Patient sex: M
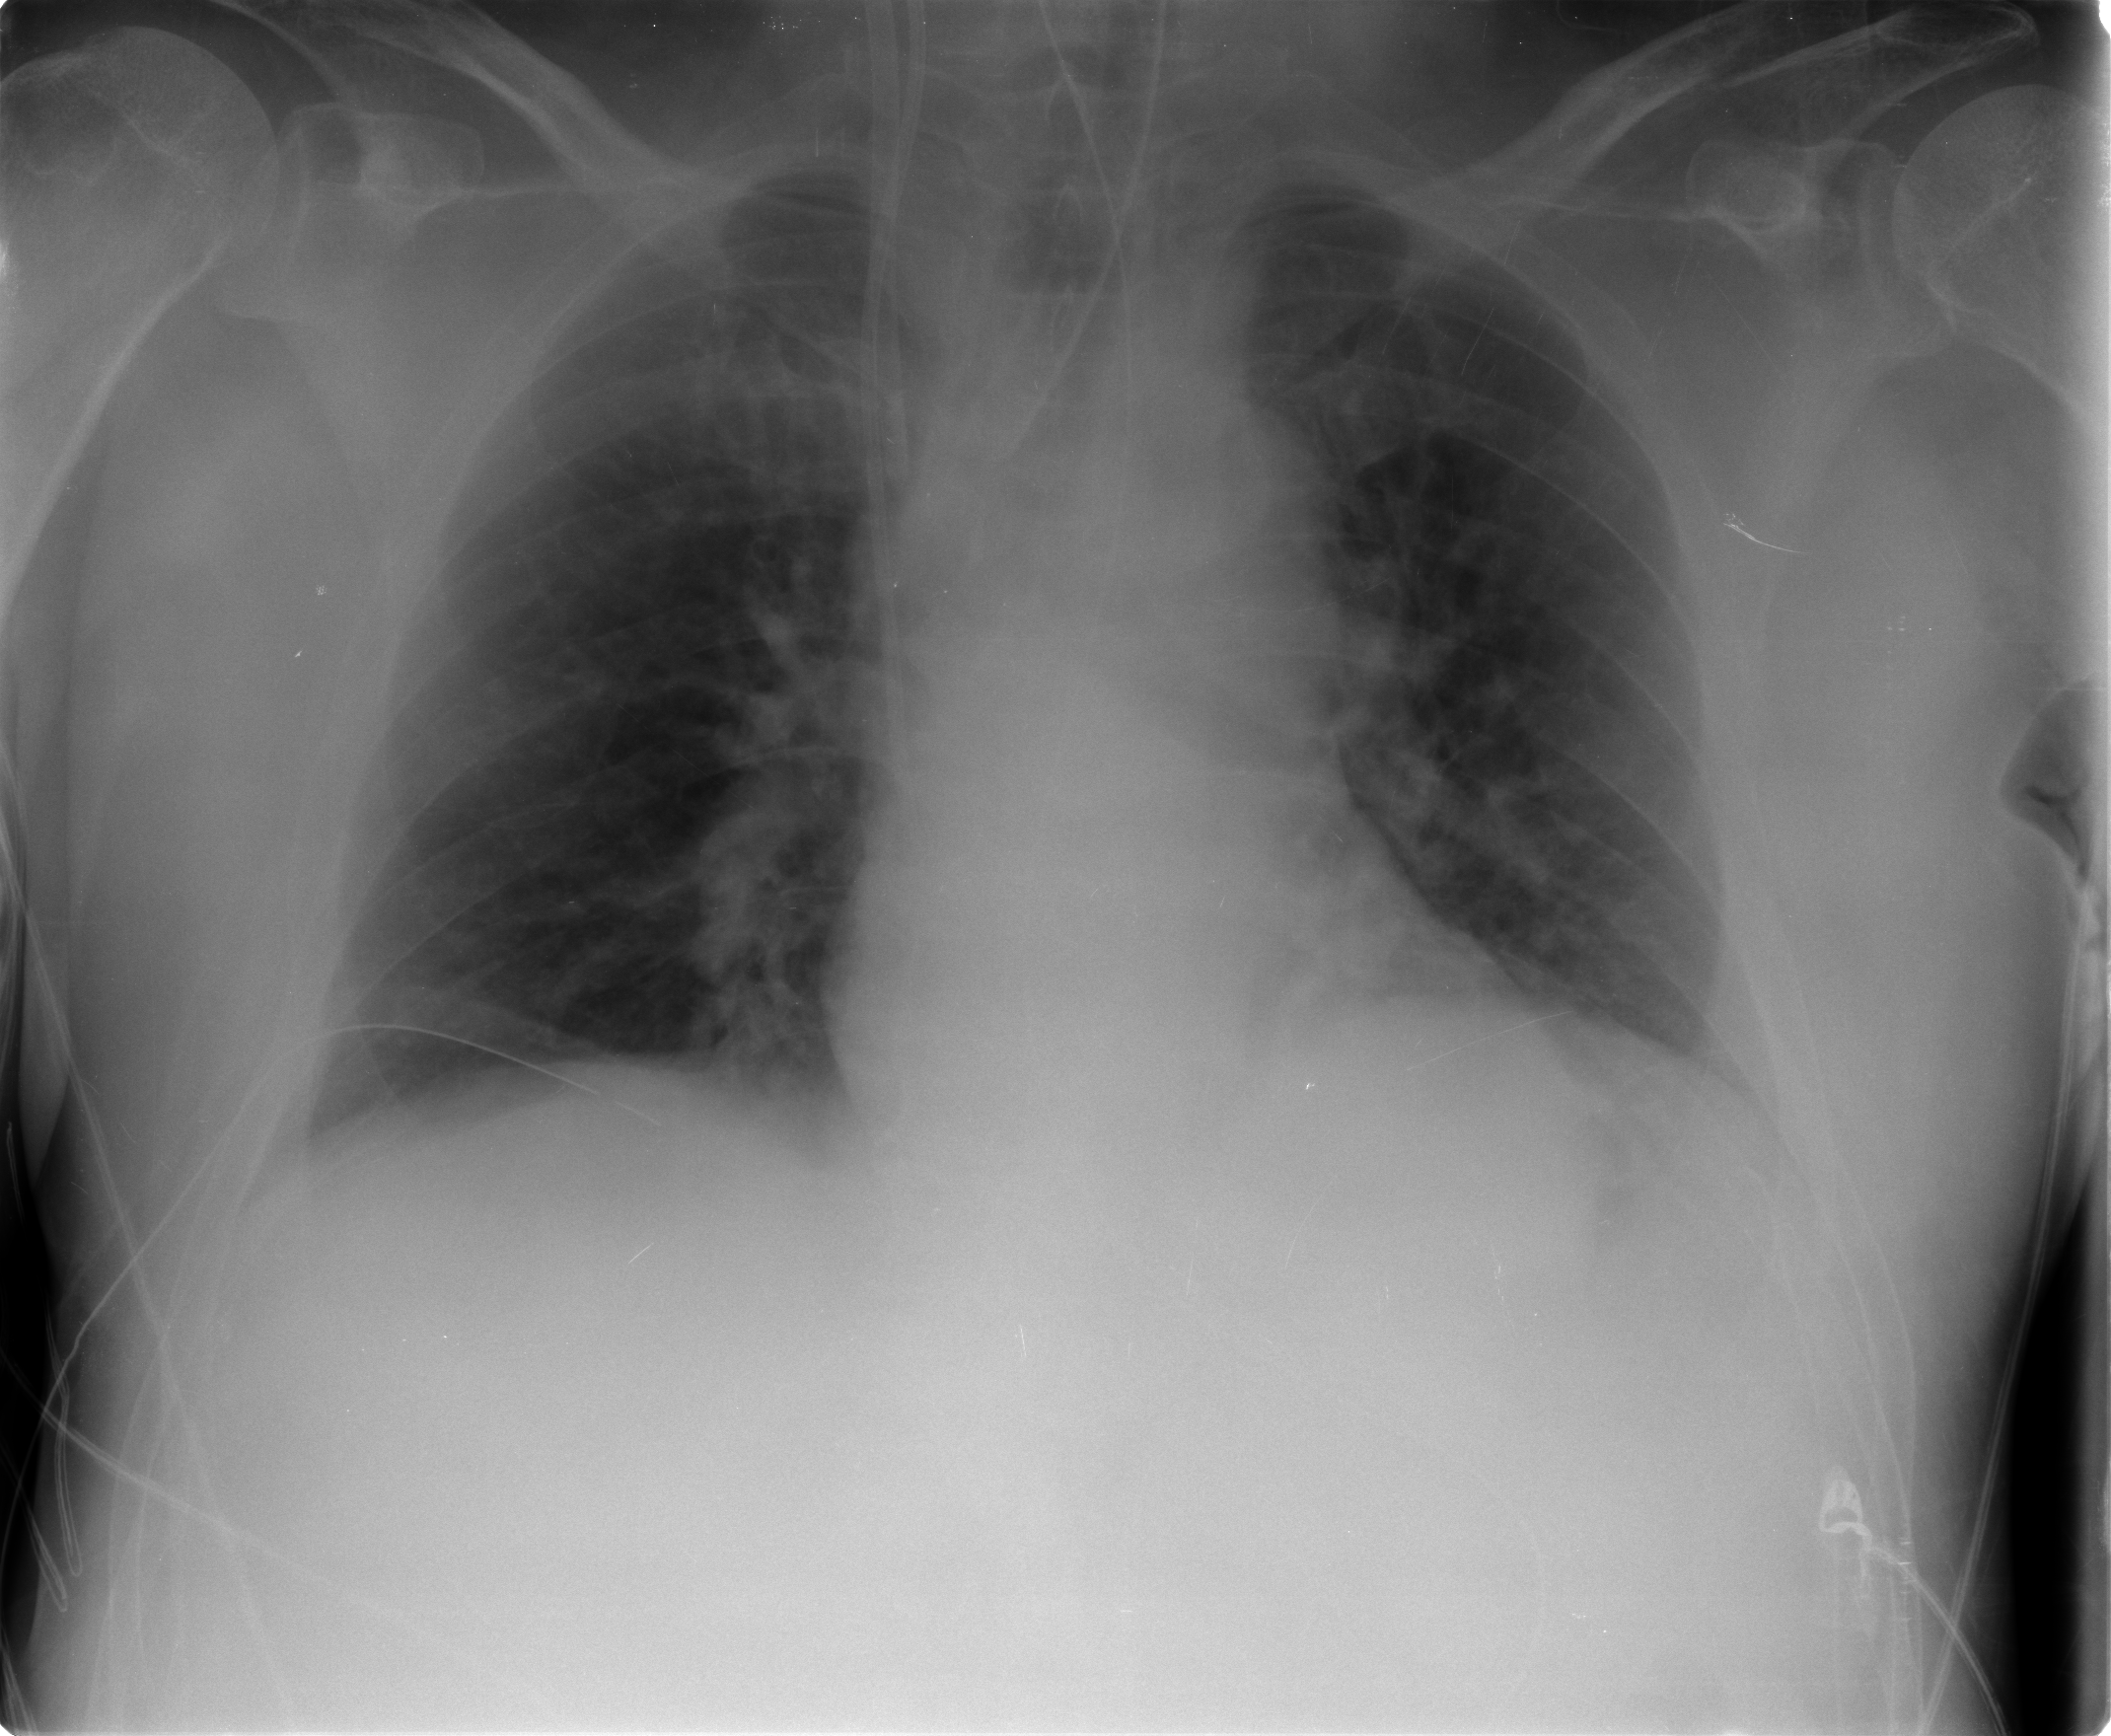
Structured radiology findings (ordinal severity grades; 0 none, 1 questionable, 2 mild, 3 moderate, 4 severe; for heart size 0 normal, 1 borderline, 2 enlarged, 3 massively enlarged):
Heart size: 0
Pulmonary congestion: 2
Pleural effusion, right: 0
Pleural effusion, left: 0
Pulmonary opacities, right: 0
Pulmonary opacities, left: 0
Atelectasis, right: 0
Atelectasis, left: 0